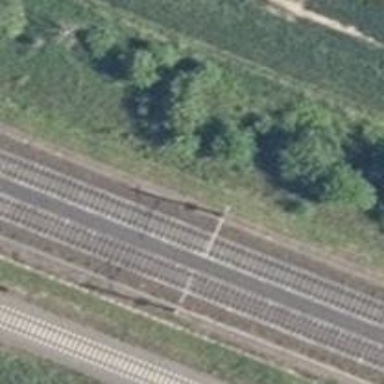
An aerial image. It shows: Milestone along the railway with catenary mast.